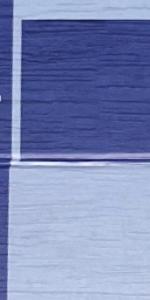
Label: Empty